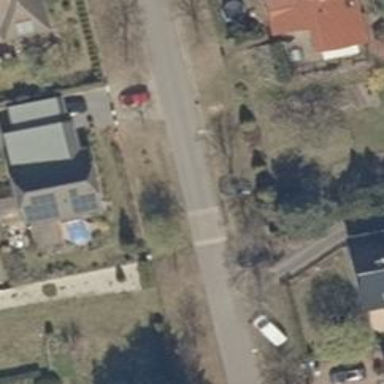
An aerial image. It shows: Traffic calming table.